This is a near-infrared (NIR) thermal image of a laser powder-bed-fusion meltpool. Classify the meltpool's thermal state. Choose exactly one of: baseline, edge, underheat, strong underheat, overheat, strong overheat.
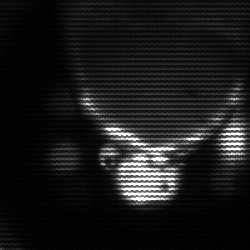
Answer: edge